Question: In my chatting app. I have a UIlabel to show text inside chat frame. When user send text and URL weblink, I wanna show both text and URL link with UILabel like "LINE" app

So, Please help me to make text and URL link with one UILabel like "LINE" app.
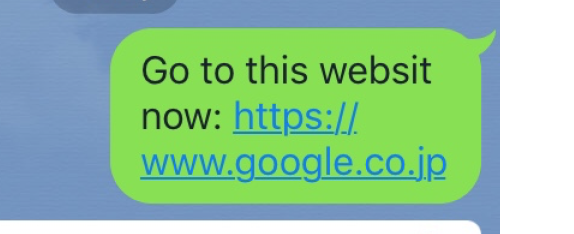
Answer: After seeing Shibin's answer I realized you don't need to explicitly specify the range of the part of the string where the url is since it will be automatically detected, so I've commented that line out.
Also take a look at my blog post, <URL>, for a complete example that also shows how to style the links as well.
---
What you are likely going to want to use is UITextView instead of UILabel so it can be clickable. UILabel can style it like a URL but doesn't support opening the URL. Below you can find the code for both label and a text view:
'''
let urlString = NSMutableAttributedString(string: "https://www.google.co.jp")
let attributedString = NSMutableAttributedString(string: "Go to this website now: \(urlString.string)")
// attributedString.addAttribute(NSLinkAttributeName, value: NSURL(string: urlString.string)!, range: NSMakeRange(24, urlString.length))
// text view
textView.dataDetectorTypes = .Link
textView.editable = false
textView.attributedText = attributedString
// label
label.attributedText = attributedString
'''